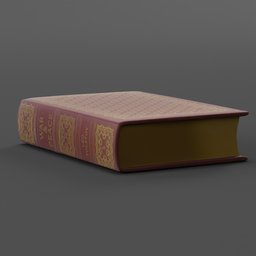
Label: tools